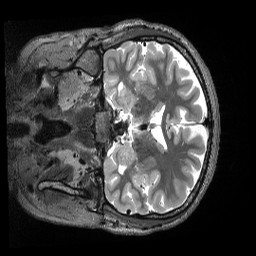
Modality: T2w
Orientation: coronal
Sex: male
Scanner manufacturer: siemens
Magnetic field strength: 3 T
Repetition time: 3.2 s
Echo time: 0.563 s